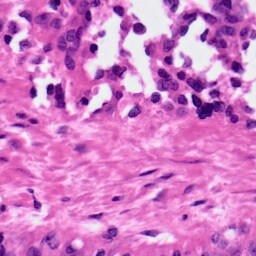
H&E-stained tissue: Ovarian